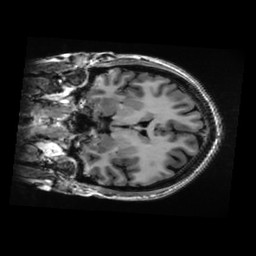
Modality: T1w
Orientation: coronal
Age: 30
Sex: female
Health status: healthy
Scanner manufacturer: ge
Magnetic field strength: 3 T
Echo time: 0.0052 s